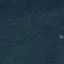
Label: Forest